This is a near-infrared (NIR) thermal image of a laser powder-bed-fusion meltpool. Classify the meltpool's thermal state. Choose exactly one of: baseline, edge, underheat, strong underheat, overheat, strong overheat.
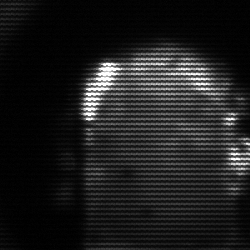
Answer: baseline